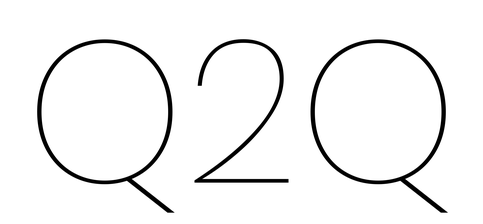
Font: Poppins-Thin